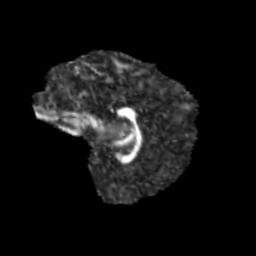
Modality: FA
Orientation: sagittal
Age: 10
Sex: female
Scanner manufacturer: siemens
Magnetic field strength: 3 T
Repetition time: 3.8 s
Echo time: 0.07 s